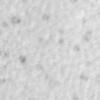
Label: no_change